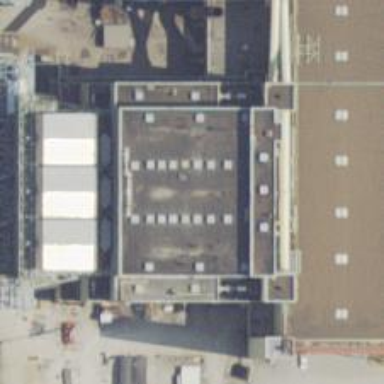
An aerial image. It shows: Steam turbine generator.